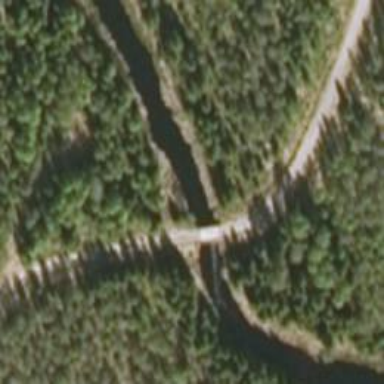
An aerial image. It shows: Unclassified road on bridge.